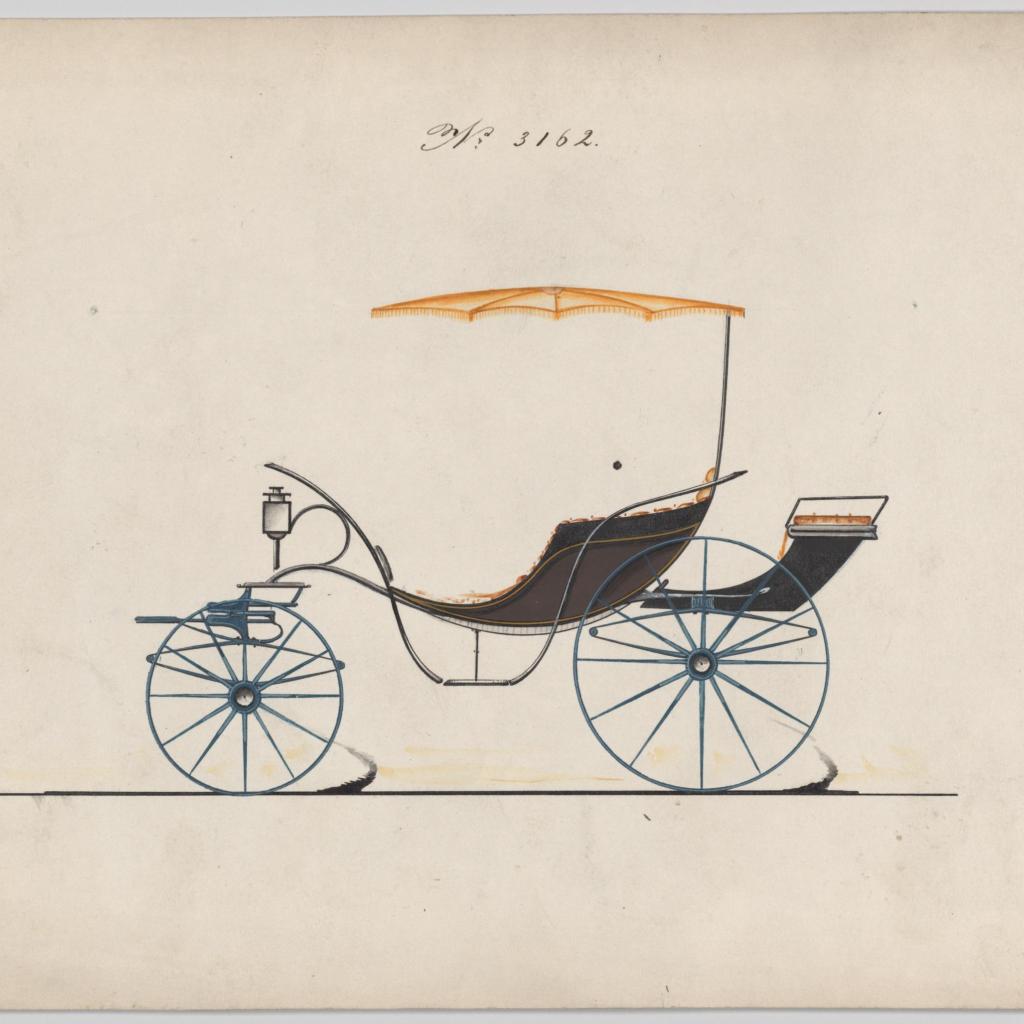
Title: Design for Pony Phaeton, no. 3162
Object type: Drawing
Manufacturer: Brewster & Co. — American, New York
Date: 1875
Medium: Pen and black ink, watercolor and gouache
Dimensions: Sheet: 6 5/8 x 9 1/2 in. (16.8 x 24.1 cm)
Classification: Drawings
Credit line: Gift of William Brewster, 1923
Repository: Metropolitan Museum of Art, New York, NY